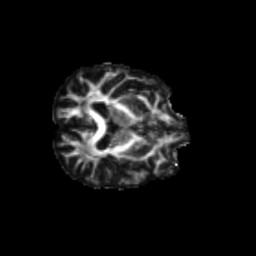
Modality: FA
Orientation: axial
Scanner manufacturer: siemens
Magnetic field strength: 3 T
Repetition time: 9.2 s
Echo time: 0.084 s